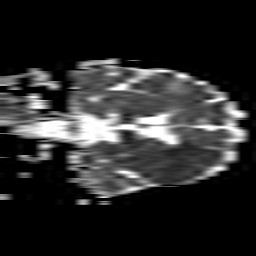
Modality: ADC
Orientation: coronal
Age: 62
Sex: female
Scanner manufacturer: philips
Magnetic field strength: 1.5 T
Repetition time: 3.632 s
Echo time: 0.07194 s